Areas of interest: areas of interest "Swan Lake International Golf Club"
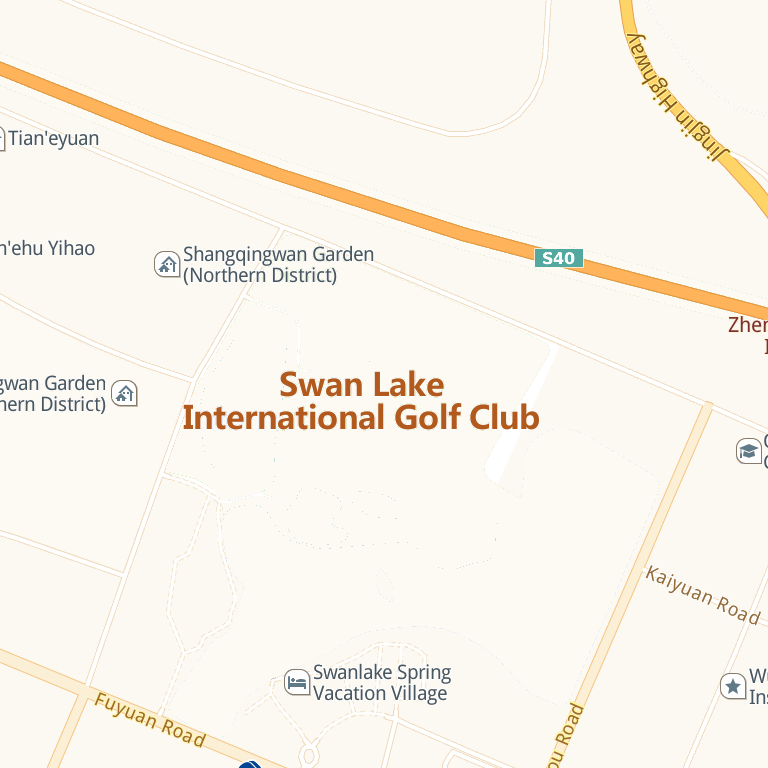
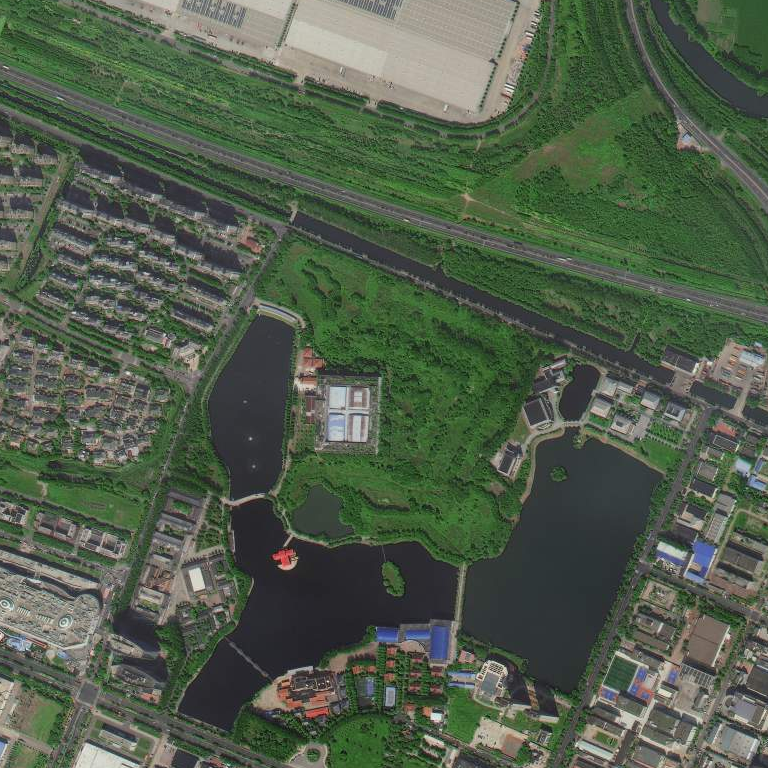